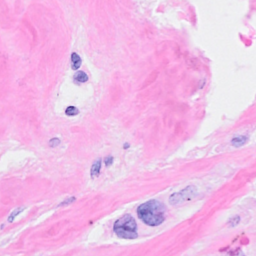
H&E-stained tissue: Breast